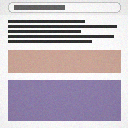
Screen state: on